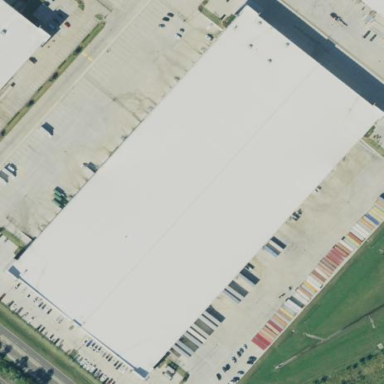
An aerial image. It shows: Warehouse.